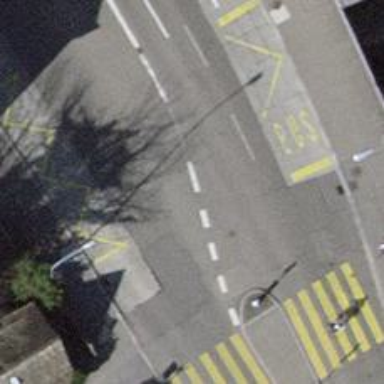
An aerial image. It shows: Bus stop with designated stop position for public transport.